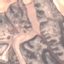
Land use / land cover class: HerbaceousVegetation